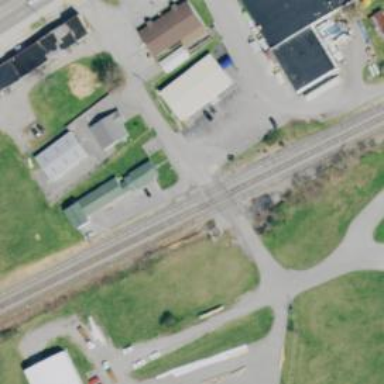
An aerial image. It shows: Level crossing along the railway.